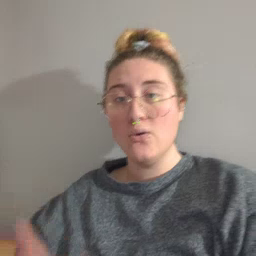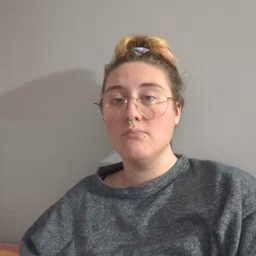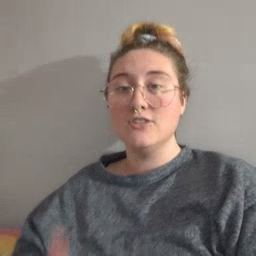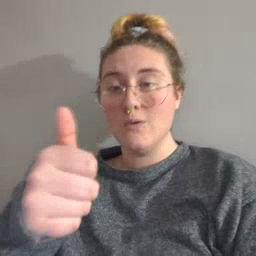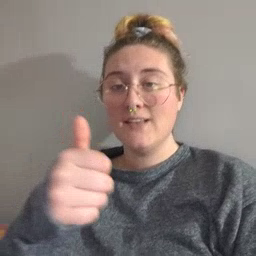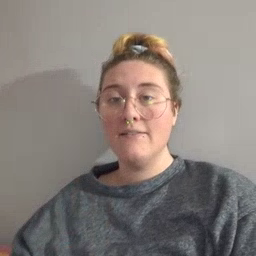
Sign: yourself